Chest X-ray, PA view. Patient: 27 years old, sex M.
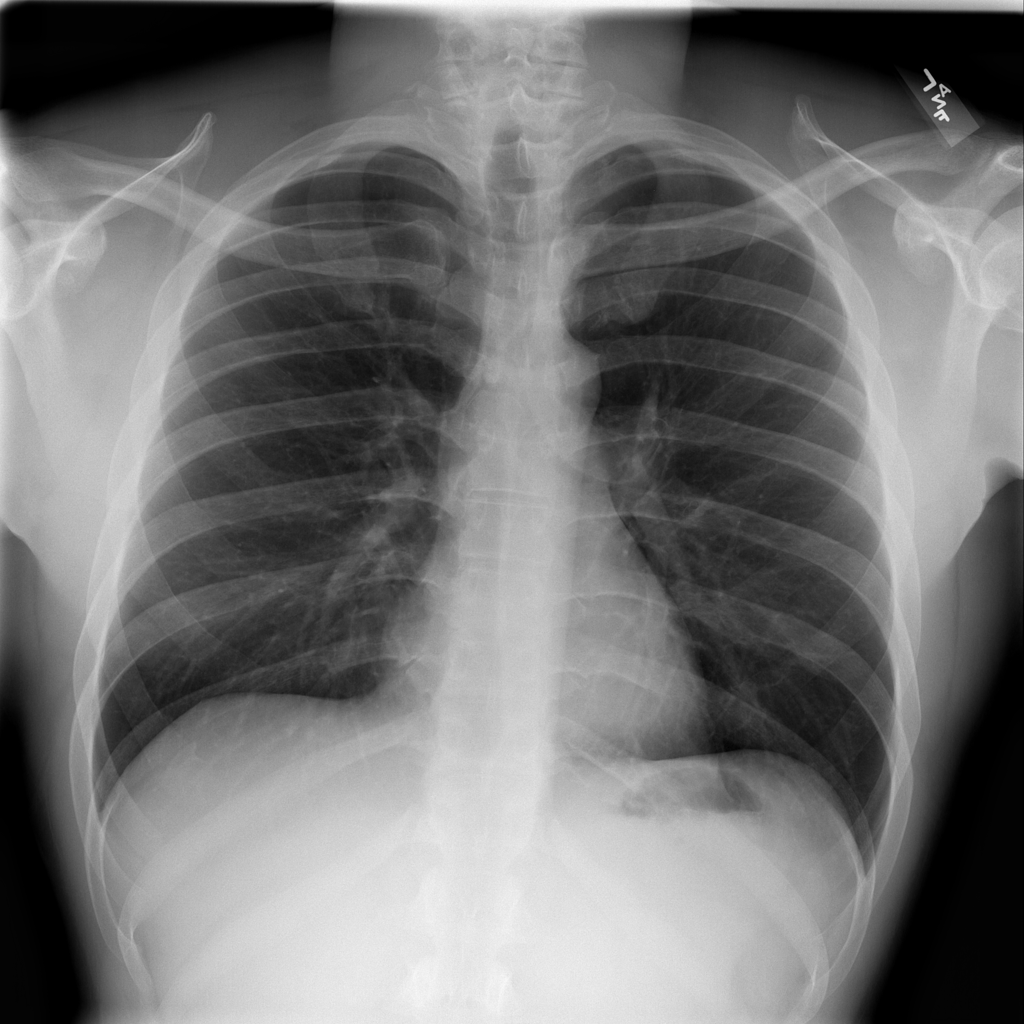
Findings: No Finding